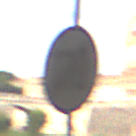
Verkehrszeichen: EndeGeschwindigkeit110
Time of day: MorningAfternoon
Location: Outdoor (Suburban)
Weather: PartlyCloudy
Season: NotSpecified
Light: Natural